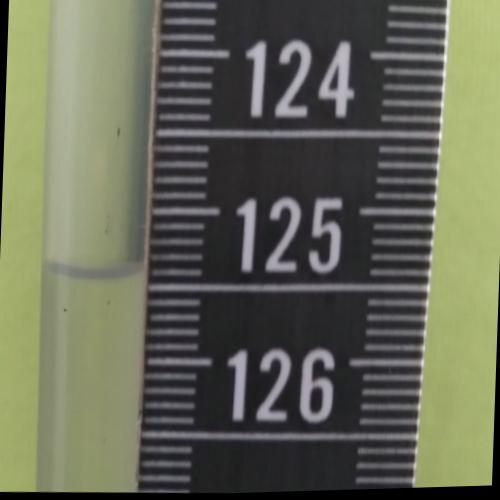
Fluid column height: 125.4 cm